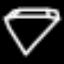
Label: diamond